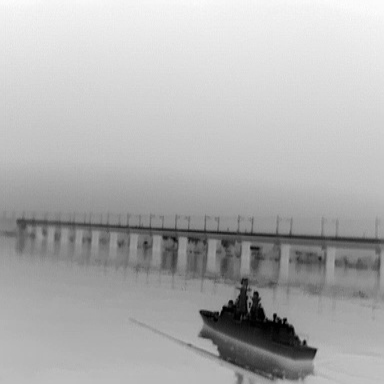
There is a warship in the infrared image.